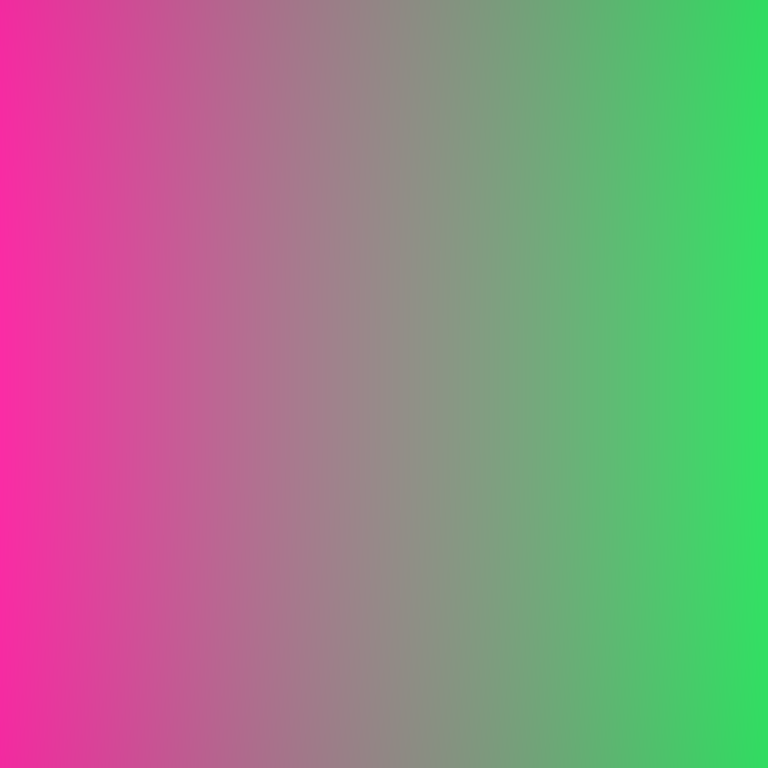
Abstract light effect, smooth gradient from vibrant pink to bright green, energetic atmosphere, soft blend, no room, no furniture, no objects.